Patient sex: M
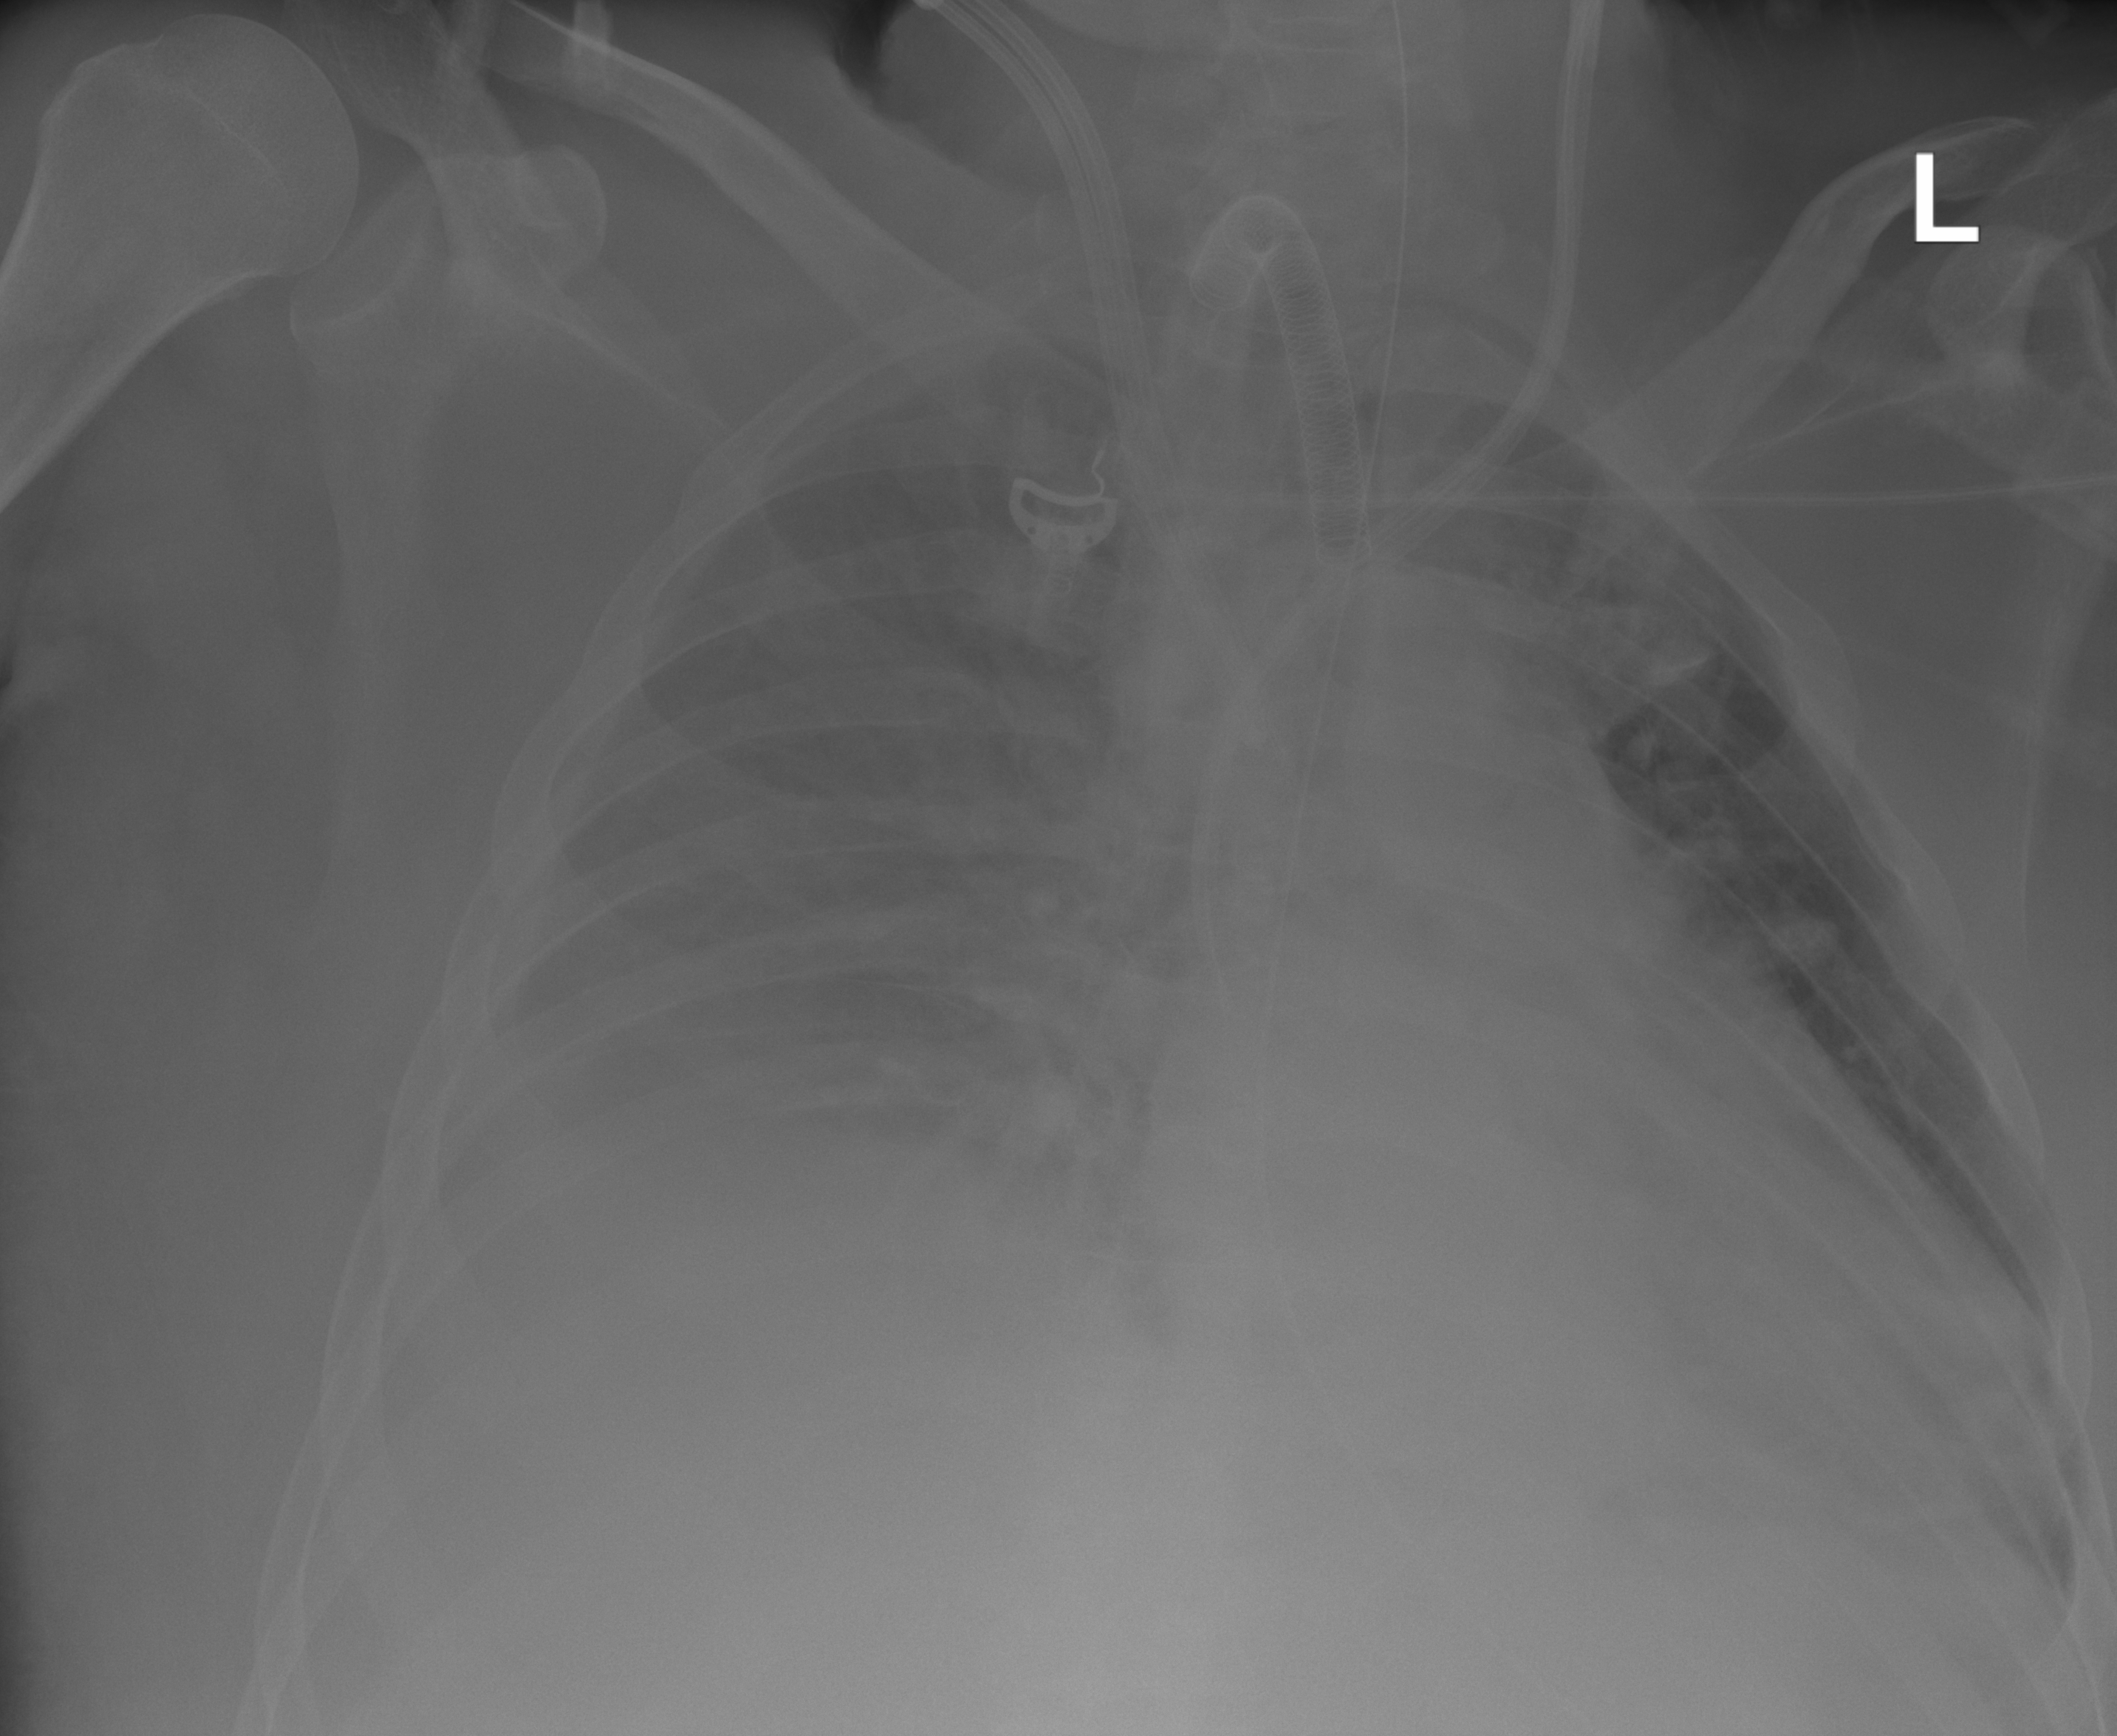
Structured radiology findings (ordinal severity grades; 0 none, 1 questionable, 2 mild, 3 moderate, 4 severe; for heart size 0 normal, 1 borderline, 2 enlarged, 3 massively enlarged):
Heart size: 2
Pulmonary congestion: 3
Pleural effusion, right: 3
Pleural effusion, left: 2
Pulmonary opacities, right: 0
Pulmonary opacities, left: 0
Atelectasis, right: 2
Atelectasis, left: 2